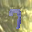
Label: 7